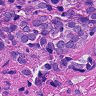
Metastatic tissue present: yes